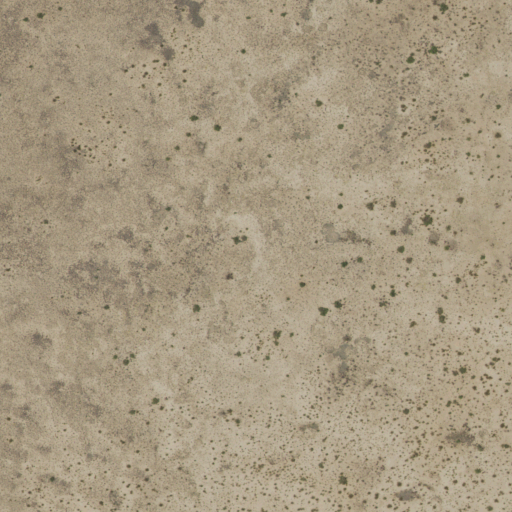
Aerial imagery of mountain in New Mexico named Mesa del Contadero containing grassland and shrub